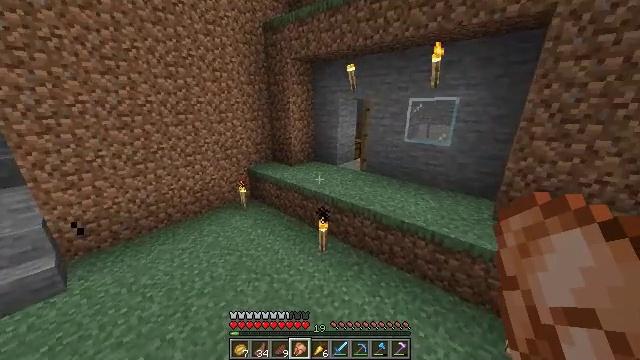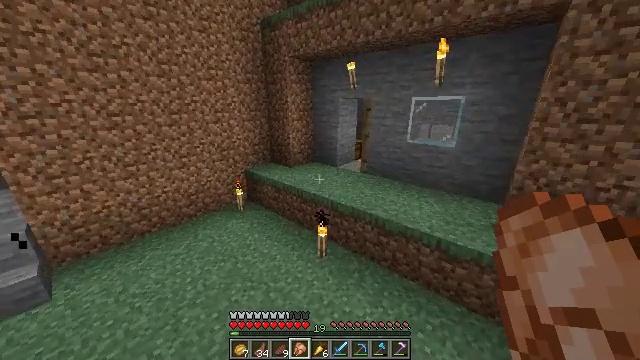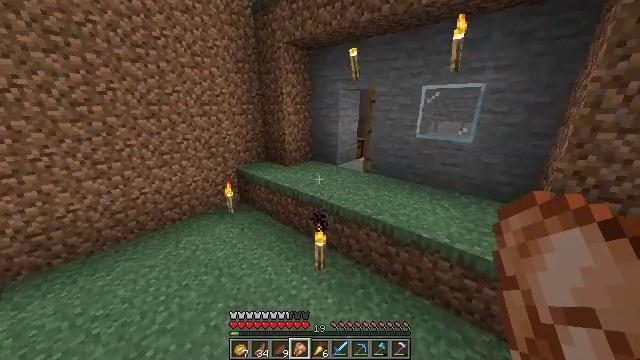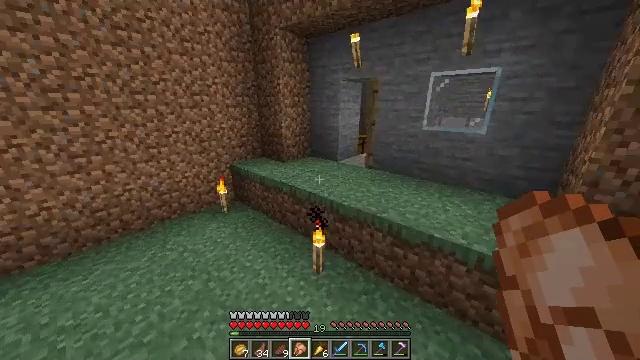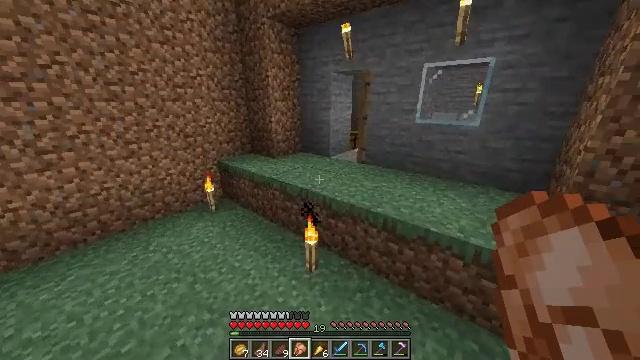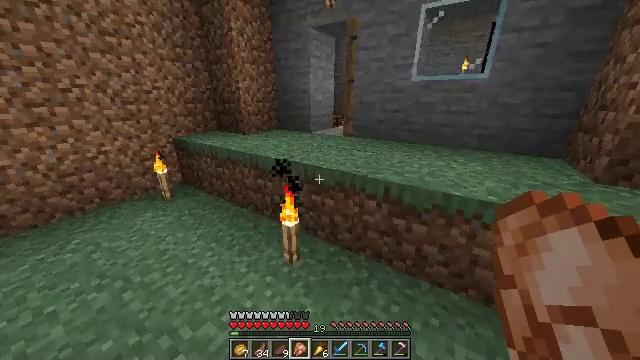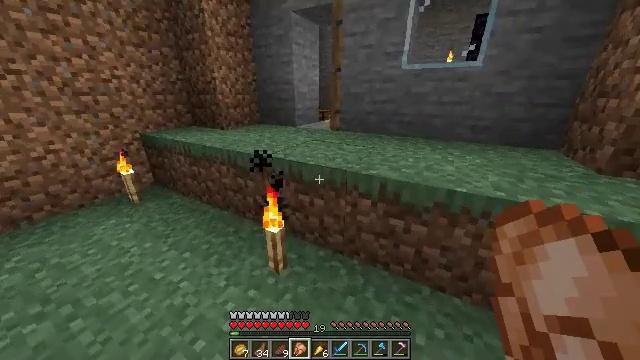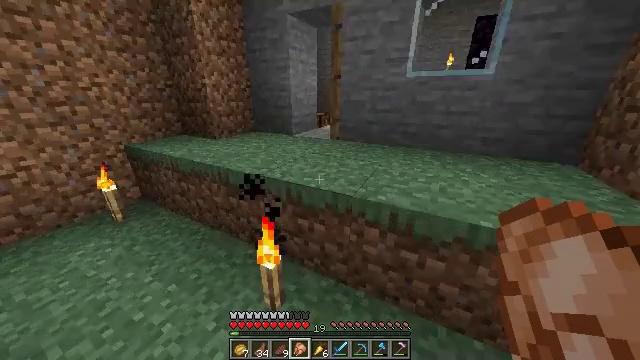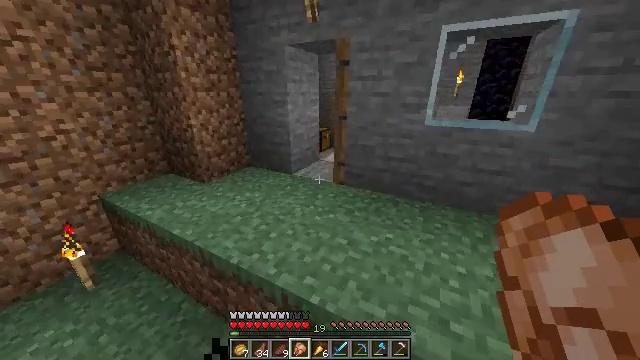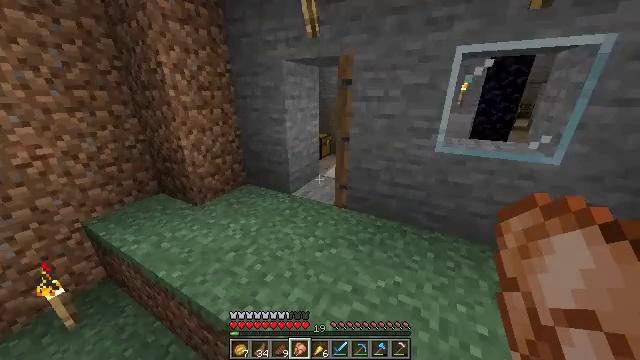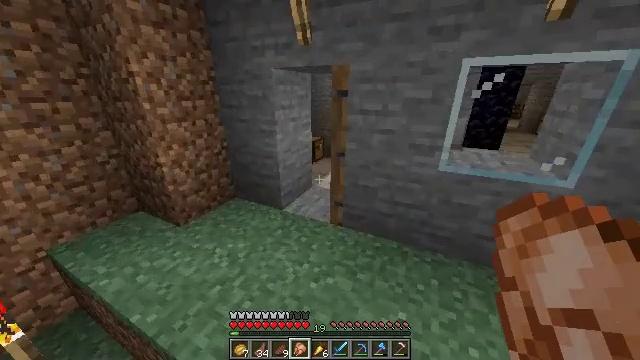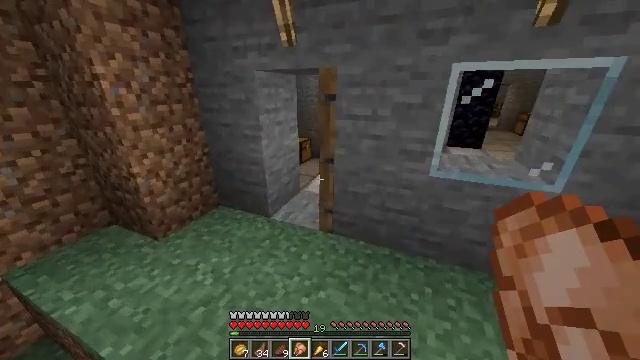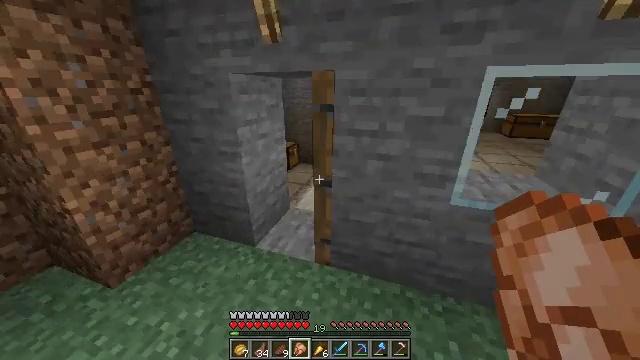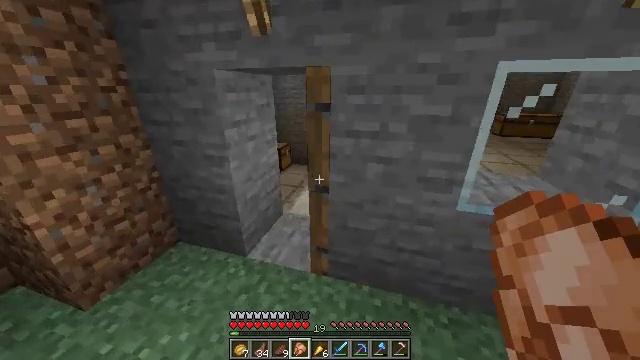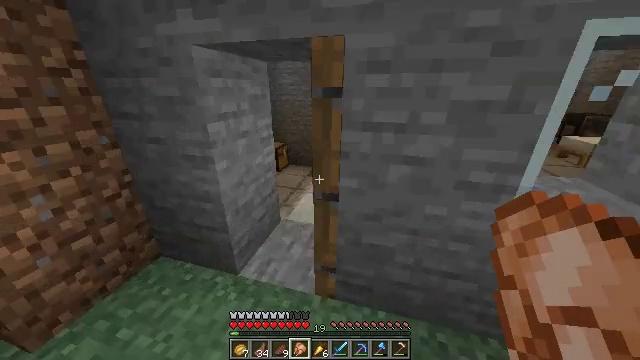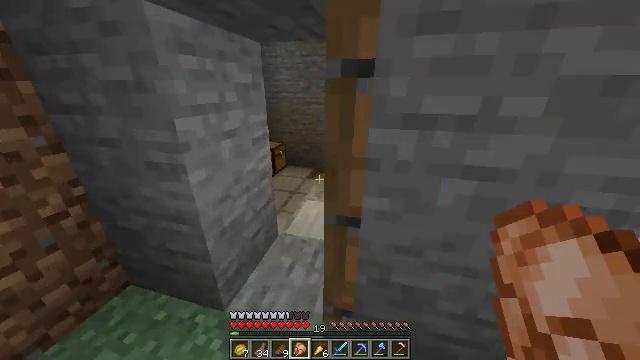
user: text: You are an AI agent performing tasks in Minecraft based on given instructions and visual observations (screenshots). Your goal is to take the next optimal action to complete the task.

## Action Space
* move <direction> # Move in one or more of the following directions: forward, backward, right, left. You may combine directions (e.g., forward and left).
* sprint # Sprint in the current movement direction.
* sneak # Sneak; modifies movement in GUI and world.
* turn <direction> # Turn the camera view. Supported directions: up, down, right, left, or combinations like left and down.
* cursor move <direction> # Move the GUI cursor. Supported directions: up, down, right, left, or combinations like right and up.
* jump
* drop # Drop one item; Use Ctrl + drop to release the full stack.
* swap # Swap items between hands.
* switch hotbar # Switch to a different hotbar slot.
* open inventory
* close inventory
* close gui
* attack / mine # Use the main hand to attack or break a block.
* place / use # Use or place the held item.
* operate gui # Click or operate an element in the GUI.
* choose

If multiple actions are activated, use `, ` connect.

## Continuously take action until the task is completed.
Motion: motion action
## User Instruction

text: Break the mature wheat plants.
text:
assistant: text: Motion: move forward, jump
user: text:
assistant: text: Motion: move forward, jump
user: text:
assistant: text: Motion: move forward, jump
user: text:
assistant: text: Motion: move forward, turn right, jump
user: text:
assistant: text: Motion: move forward, turn right and down, jump
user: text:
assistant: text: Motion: move forward, sprint, turn right, jump
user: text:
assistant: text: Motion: move forward, sprint, jump
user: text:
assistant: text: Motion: move forward, sprint, jump
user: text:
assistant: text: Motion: move forward, sprint, jump
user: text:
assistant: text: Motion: move forward, turn right, jump
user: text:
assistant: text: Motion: move forward, turn right, jump
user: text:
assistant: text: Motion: move forward, turn right, jump
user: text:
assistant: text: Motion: move forward, turn right
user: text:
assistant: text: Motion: move forward
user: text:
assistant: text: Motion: move forward
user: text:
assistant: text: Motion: move forward, turn right
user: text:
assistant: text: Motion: move forward
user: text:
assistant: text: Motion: move forward
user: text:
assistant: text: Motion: move forward
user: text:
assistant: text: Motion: move forward and move left
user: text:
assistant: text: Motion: move forward and move left, turn right
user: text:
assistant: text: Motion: move forward and move left, turn right
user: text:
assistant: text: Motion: move forward and move left, turn right and down
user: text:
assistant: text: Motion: move forward and move left, turn right and down
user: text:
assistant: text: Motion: move forward, turn right
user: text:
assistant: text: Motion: move forward, turn right
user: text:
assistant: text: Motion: move forward, turn right
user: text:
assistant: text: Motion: move forward, turn right
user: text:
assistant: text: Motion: move forward, turn right
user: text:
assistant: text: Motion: move forward, turn right